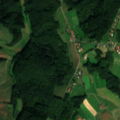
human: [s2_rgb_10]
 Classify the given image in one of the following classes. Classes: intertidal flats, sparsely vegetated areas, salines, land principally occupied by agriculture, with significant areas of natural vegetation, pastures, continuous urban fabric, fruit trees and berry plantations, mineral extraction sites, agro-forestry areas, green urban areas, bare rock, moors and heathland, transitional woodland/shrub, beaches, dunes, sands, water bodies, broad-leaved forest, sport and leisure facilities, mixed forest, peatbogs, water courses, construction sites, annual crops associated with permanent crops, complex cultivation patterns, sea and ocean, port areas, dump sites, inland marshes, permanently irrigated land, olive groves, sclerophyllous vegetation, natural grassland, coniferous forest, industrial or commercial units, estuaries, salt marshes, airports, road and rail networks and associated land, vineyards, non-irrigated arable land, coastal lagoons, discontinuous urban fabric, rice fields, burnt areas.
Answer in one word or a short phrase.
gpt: non-irrigated arable land, complex cultivation patterns, broad-leaved forest